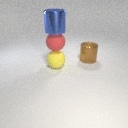
large yellow rubber sphere below large blue metal cylinder